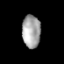
Tissue: prostate
Cell type: T cells
Senescence score: 0.3195
Nuclear area (px): 594
Mean DAPI intensity: 163.564